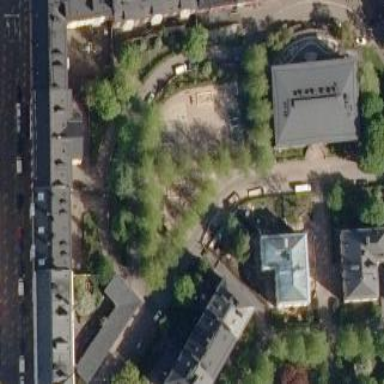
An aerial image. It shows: Playground area for leisure land.